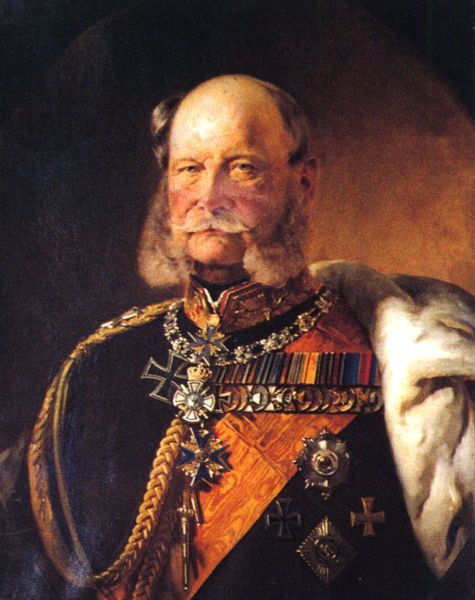
Titel: Kaiser Wilhelm I.
Künstler: Paul Bülow
Institution: Berlin, Stiftung Preußische Schlösser und Gärten Berlin-Brandenburg
Schlagwörter: blau, dunkel, gemälde, mann, gelb, licht, mund, orange, rot, anzug, bart, band, kragen, pelz, portrait, porträt, öl, gewand, gold, mantel, deutschland, schärpe, kaiser, könig, ernst, glatze, bayern, kreuz, militär, uniform, backenbart, bismarck, orden, herrscher, halbglatze, kreuze, portät, herzog, reichskanzler, eisernes kreuz, herscher, wilhelm, willhelm, auszeichnungen, franz joseph, malteser, keiser, oelgemaelde, reichskreuz, franz josef